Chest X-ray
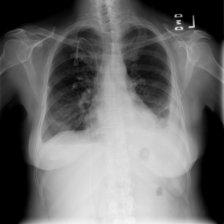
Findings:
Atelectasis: negative
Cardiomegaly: negative
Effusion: positive
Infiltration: negative
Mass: negative
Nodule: negative
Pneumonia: negative
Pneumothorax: positive
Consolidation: negative
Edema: negative
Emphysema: negative
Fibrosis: negative
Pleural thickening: negative
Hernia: negative